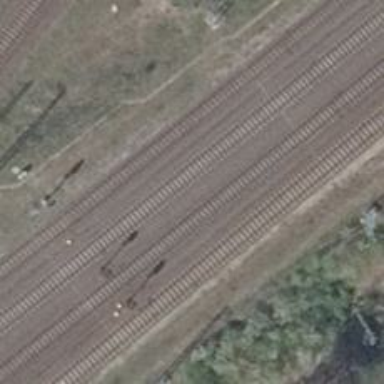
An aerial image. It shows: Railway service station.